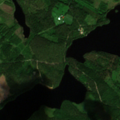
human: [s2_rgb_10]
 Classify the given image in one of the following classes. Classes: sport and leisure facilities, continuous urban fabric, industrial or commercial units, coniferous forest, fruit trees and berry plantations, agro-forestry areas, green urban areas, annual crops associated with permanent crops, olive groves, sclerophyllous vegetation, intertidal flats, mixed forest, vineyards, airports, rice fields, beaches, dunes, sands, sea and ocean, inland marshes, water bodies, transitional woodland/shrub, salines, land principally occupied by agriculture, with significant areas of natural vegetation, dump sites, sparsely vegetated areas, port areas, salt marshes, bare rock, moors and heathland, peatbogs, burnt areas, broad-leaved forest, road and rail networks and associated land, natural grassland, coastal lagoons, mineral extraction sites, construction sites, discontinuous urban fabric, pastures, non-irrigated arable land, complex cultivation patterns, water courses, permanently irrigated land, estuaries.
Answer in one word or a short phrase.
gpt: broad-leaved forest, coniferous forest, mixed forest, transitional woodland/shrub, water bodies